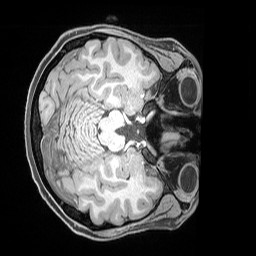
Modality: T1w
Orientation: axial
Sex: female
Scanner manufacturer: siemens
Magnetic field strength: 3 T
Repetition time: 2.53 s
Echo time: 0.00169 s